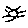
Label: sun